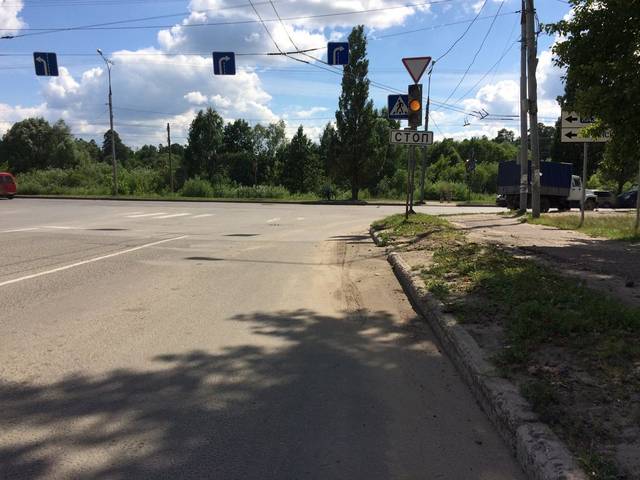
Region: Russia
Coordinates: 56.626, 47.925